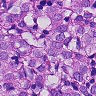
Metastatic tissue present: yes